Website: macys
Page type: customer-info-address
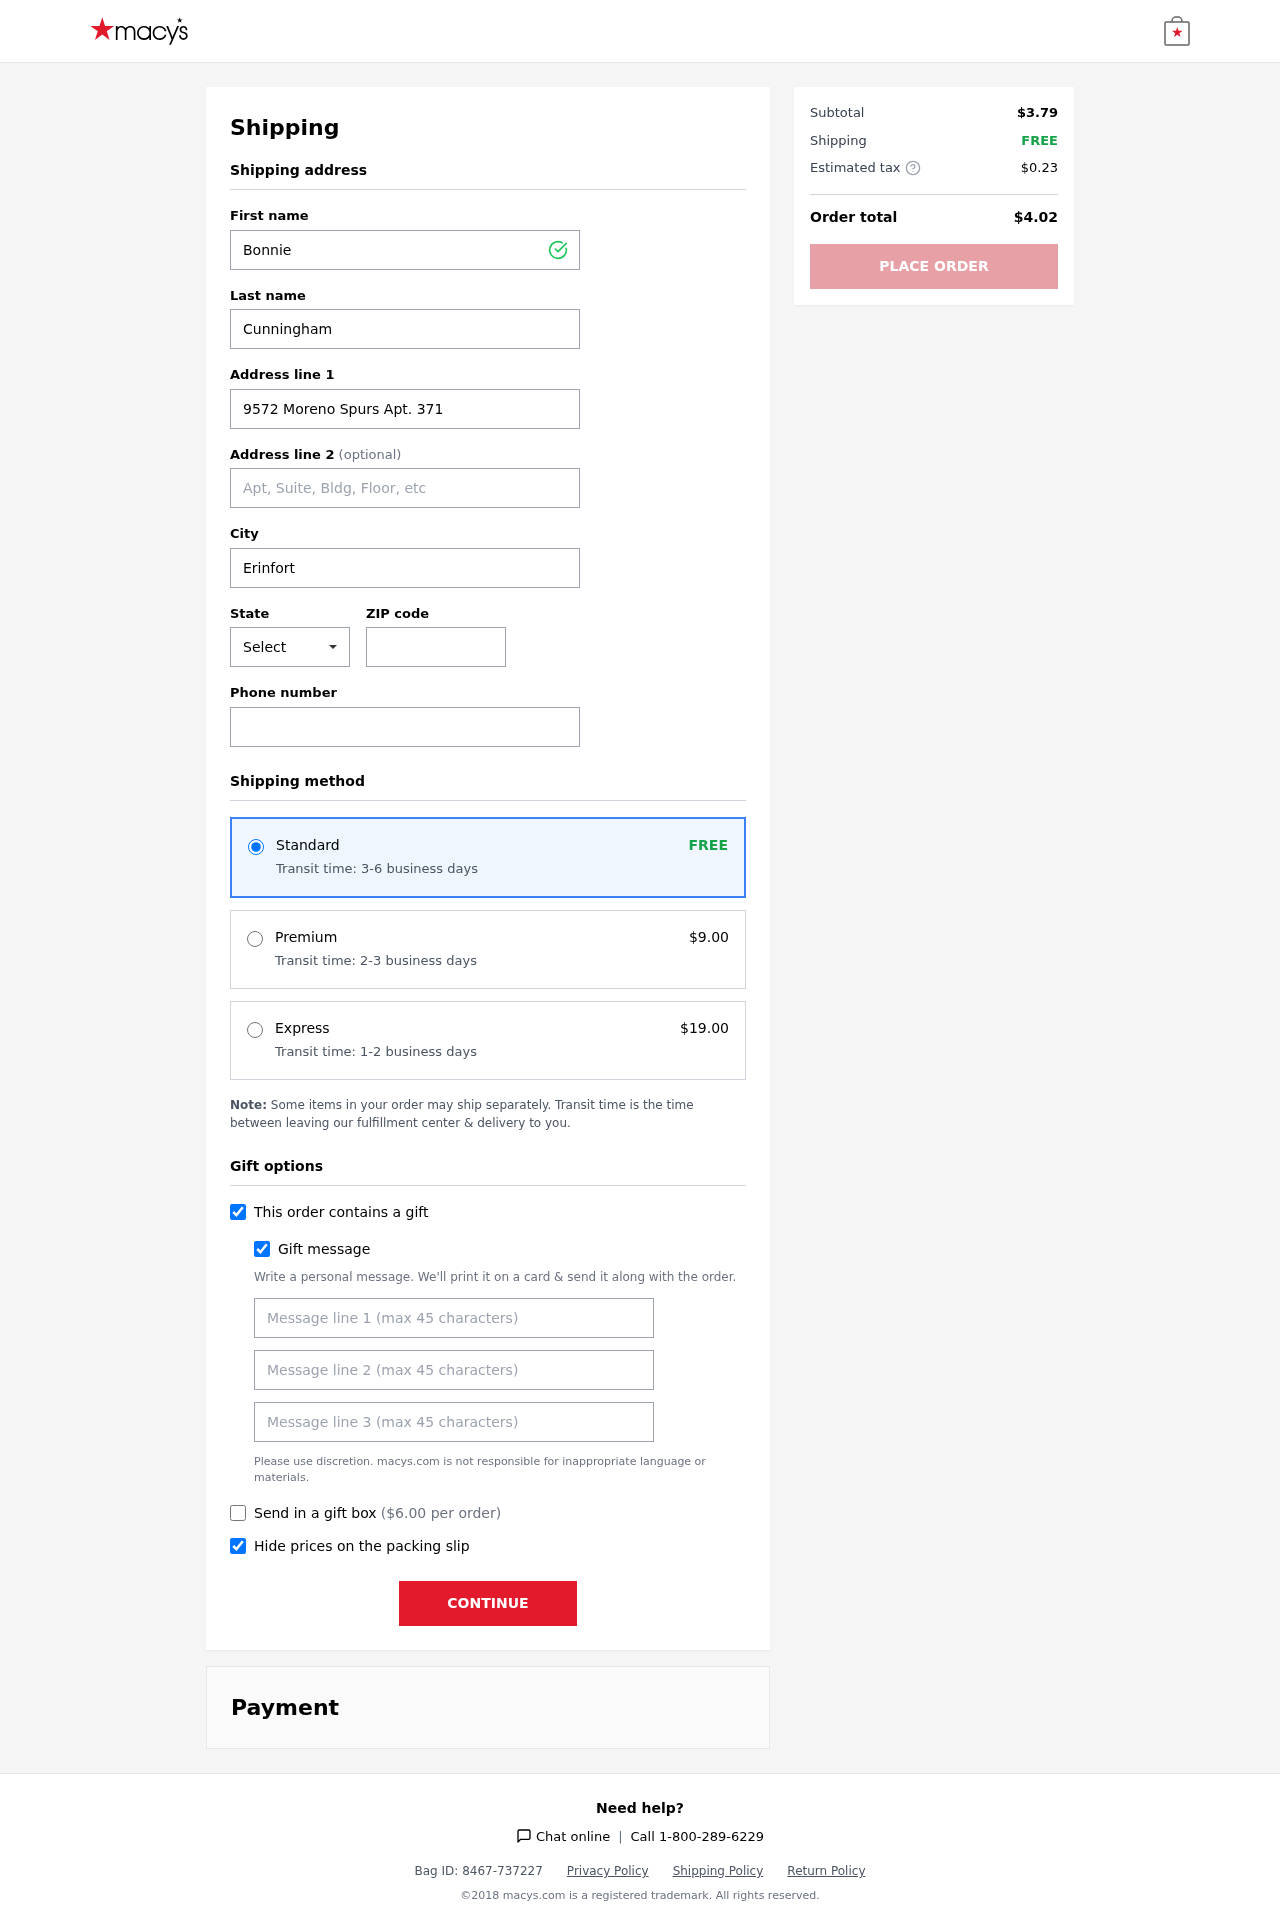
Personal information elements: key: PII_CITY
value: Erinfort
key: PII_FIRSTNAME
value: Bonnie
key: PII_GIFT_MESSAGE
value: Hey Maria, I thought these adorable little cookies would brighten your day and bring a sweet smile—just like you do for everyone around you! Enjoy the apple cinnamon goodness!  Bonnie
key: PII_LASTNAME
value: Cunningham
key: PII_PHONE
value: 7252413206
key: PII_POSTCODE
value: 36016
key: PII_STATE_ABBR
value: CO
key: PII_STREET
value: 9572 Moreno Spurs Apt. 371
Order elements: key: ORDER_SHIPPING_STANDARD
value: FREE
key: ORDER_SHIPPING_STANDARD_TIME
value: Transit time: 3-6 business days
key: ORDER_SHIPPING_PREMIUM
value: $9.00
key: ORDER_SHIPPING_PREMIUM_TIME
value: Transit time: 2-3 business days
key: ORDER_SHIPPING_EXPRESS
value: $19.00
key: ORDER_SHIPPING_EXPRESS_TIME
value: Transit time: 1-2 business days
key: ORDER_GIFT_BOX_FEE
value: $6.00
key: ORDER_SUBTOTAL
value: $3.79
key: ORDER_SHIPPING_COST
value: FREE
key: ORDER_TAX
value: $0.23
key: ORDER_TOTAL
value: $4.02